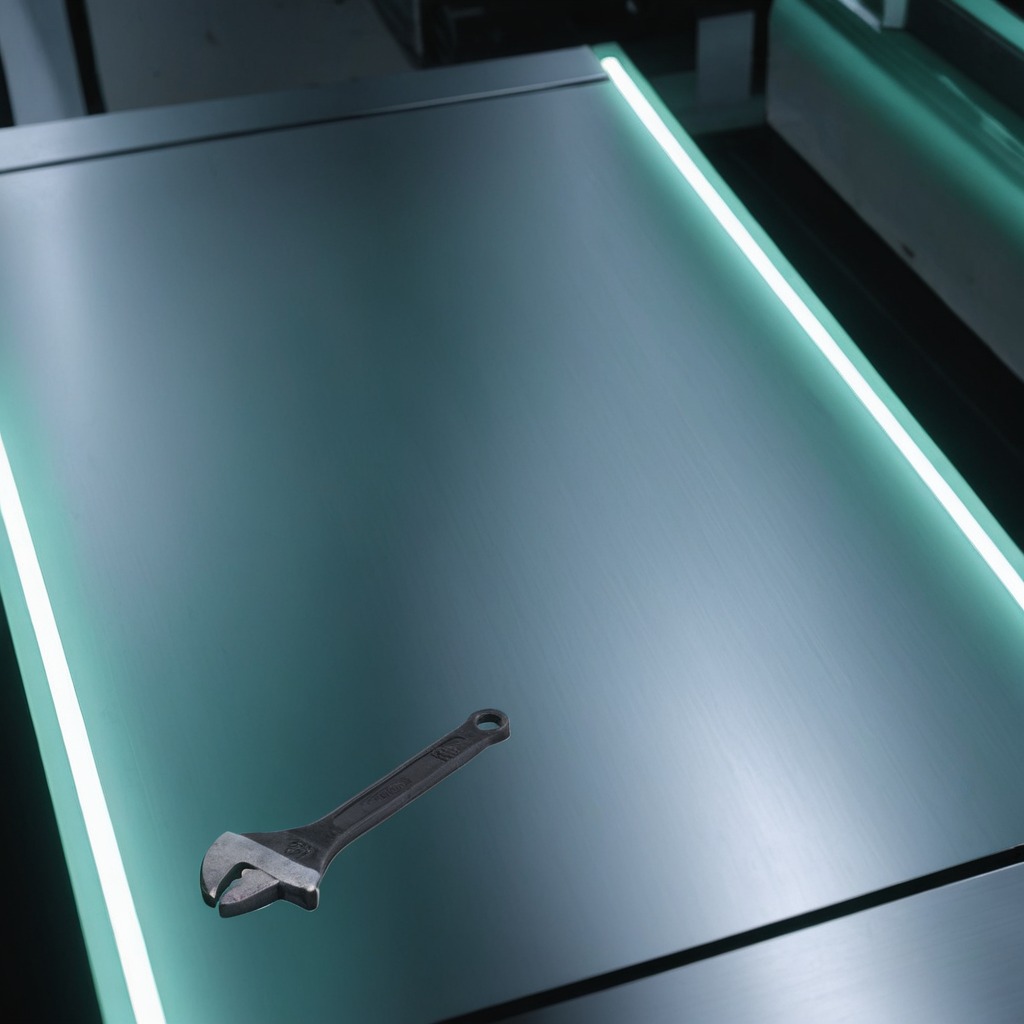
An wrench is lying on the metal table in a machine shop under fluorescent lights.